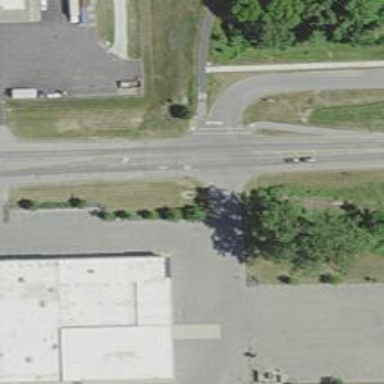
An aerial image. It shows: Marked crossing on the road.